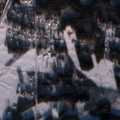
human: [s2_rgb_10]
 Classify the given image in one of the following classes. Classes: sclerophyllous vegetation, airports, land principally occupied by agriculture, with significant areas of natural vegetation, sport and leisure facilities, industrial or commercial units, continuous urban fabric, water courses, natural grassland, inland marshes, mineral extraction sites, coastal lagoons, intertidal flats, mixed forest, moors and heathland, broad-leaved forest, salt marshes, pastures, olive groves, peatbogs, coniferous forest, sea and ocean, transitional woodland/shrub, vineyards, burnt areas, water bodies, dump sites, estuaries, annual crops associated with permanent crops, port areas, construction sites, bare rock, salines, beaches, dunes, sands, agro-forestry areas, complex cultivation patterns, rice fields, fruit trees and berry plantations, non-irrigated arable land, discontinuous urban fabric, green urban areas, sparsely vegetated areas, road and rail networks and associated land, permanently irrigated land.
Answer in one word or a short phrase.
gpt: discontinuous urban fabric, non-irrigated arable land, land principally occupied by agriculture, with significant areas of natural vegetation, coniferous forest, mixed forest